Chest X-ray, AP view. Patient: 51 years old, sex F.
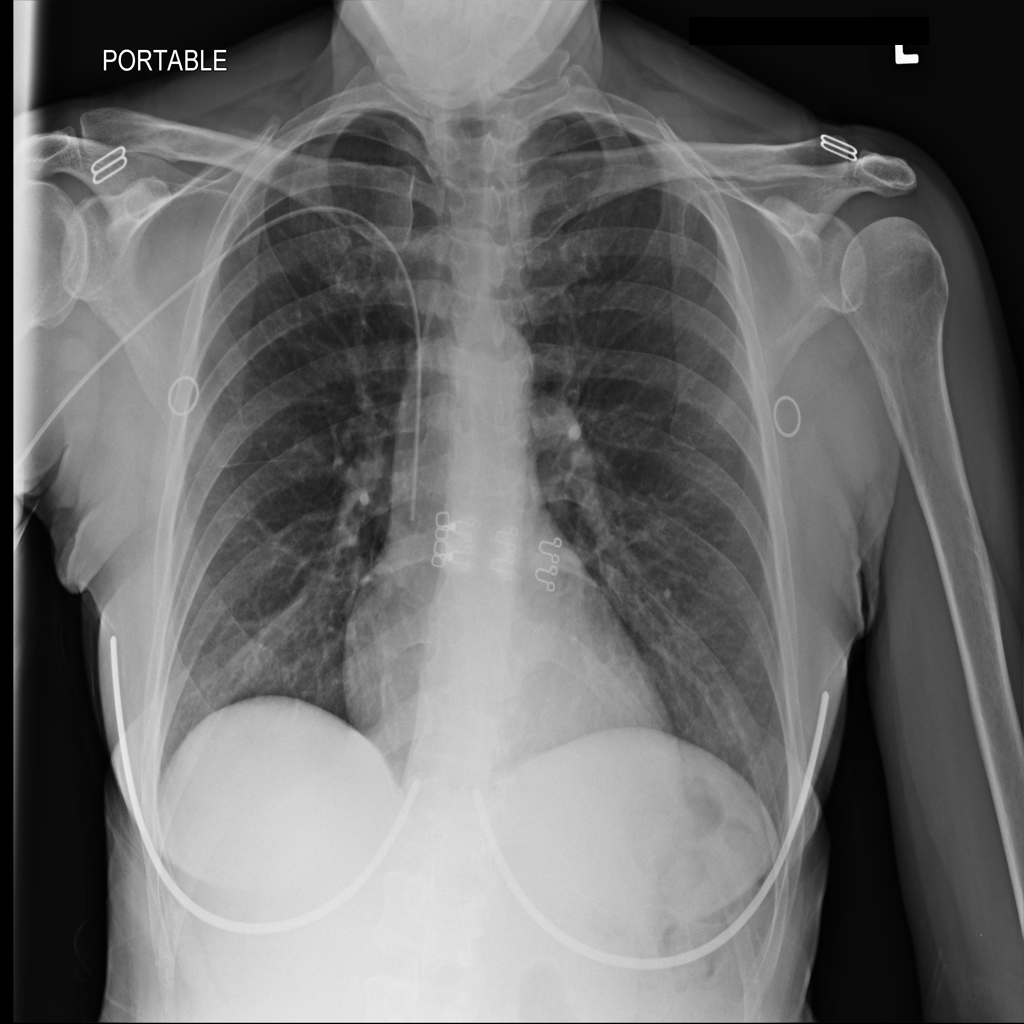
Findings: No Finding